Question: I'm needing a formula that gives me the value of the "I" cell if other cells in the row match specific values.
For instance, based on the image I've linked below, if I looked for the results of rows where B=5, C=2, D=2, E=1, and H=F, it would give me the I cell values for rows 12 and 15 (3.03 and 3.63).

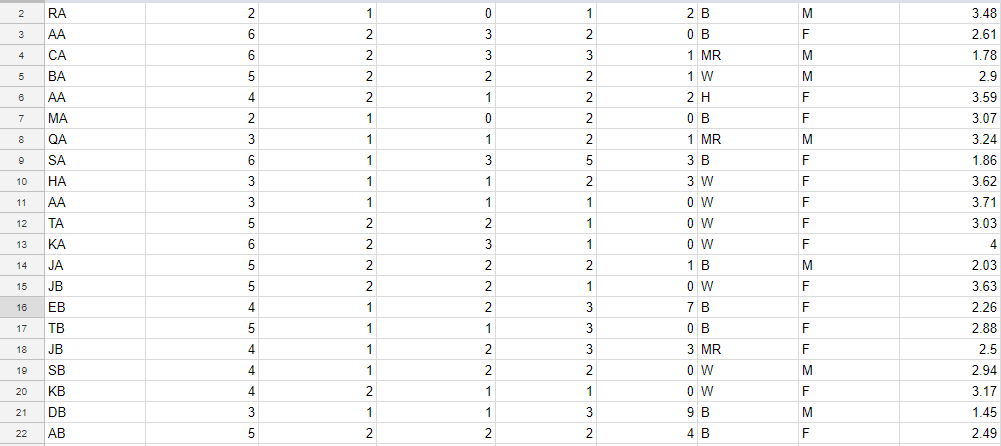
Answer: Maybe:
'''
=QUERY(A:I,"SELECT I WHERE B=5 and C=2 and D=2 and E=1 and H='F'")
'''
Untested as I can't be bothered to key in what you did not bother to provide as text.